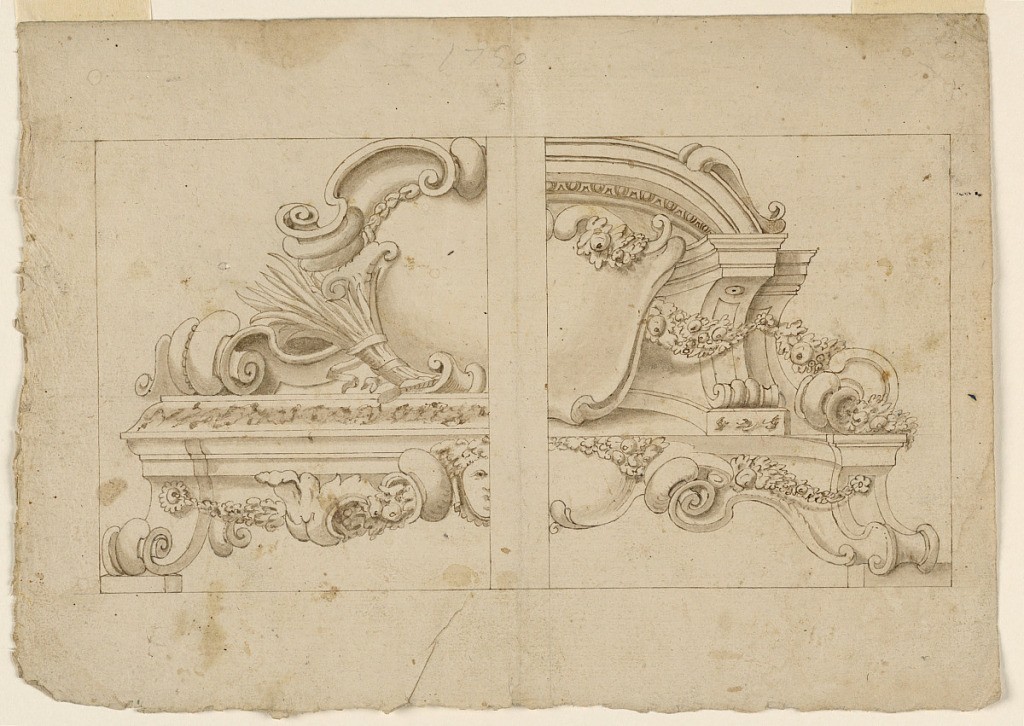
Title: Architectural Ornaments
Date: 1750
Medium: Graphite, pen and ink, brush and watercolor on paper
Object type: Drawing
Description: Two designs for architectural ornament. At left, a scrollwork escutcheon stand on a base. At right, a shield escutcheon leans against a parapet.